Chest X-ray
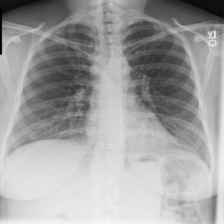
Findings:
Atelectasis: negative
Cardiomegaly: negative
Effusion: negative
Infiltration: negative
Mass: negative
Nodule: negative
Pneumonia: negative
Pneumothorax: negative
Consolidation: negative
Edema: negative
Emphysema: negative
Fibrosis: negative
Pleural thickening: negative
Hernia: negative